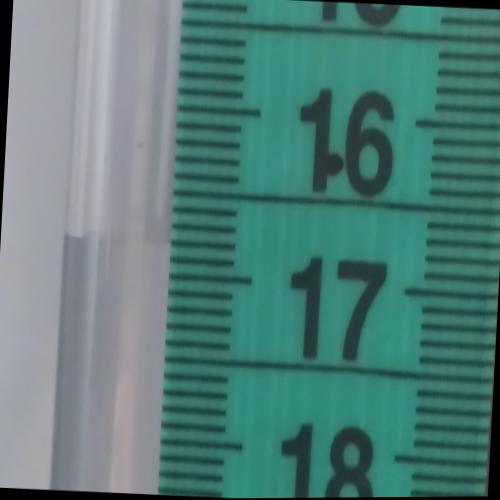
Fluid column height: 16.8 cm